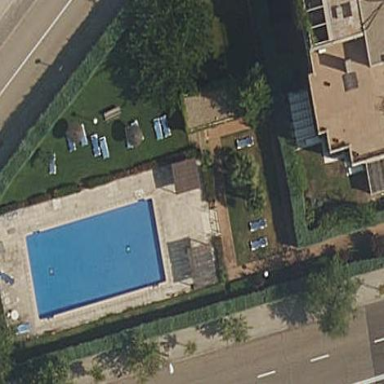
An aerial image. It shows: Swimming pool located in leisure land.